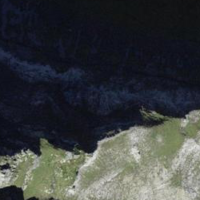
EUNIS habitat code: 26
Species observed at this site:
Aster alpinus